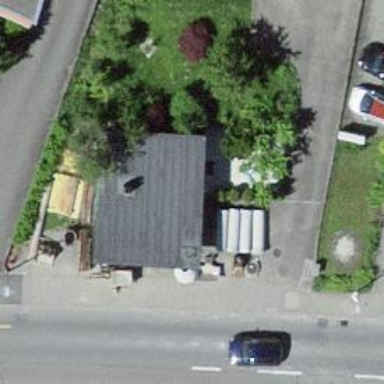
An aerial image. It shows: Kiosk.